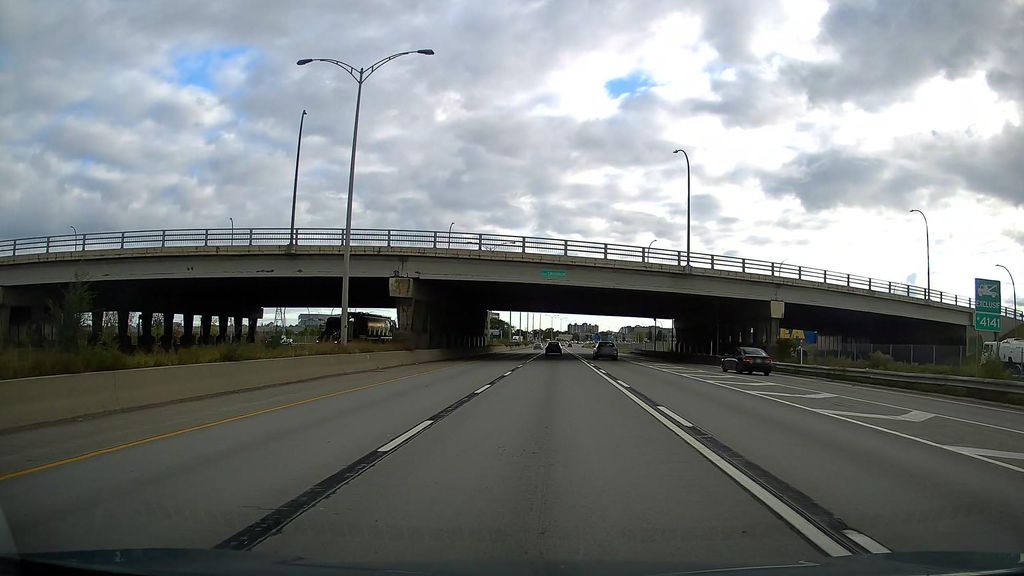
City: montreal